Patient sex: M
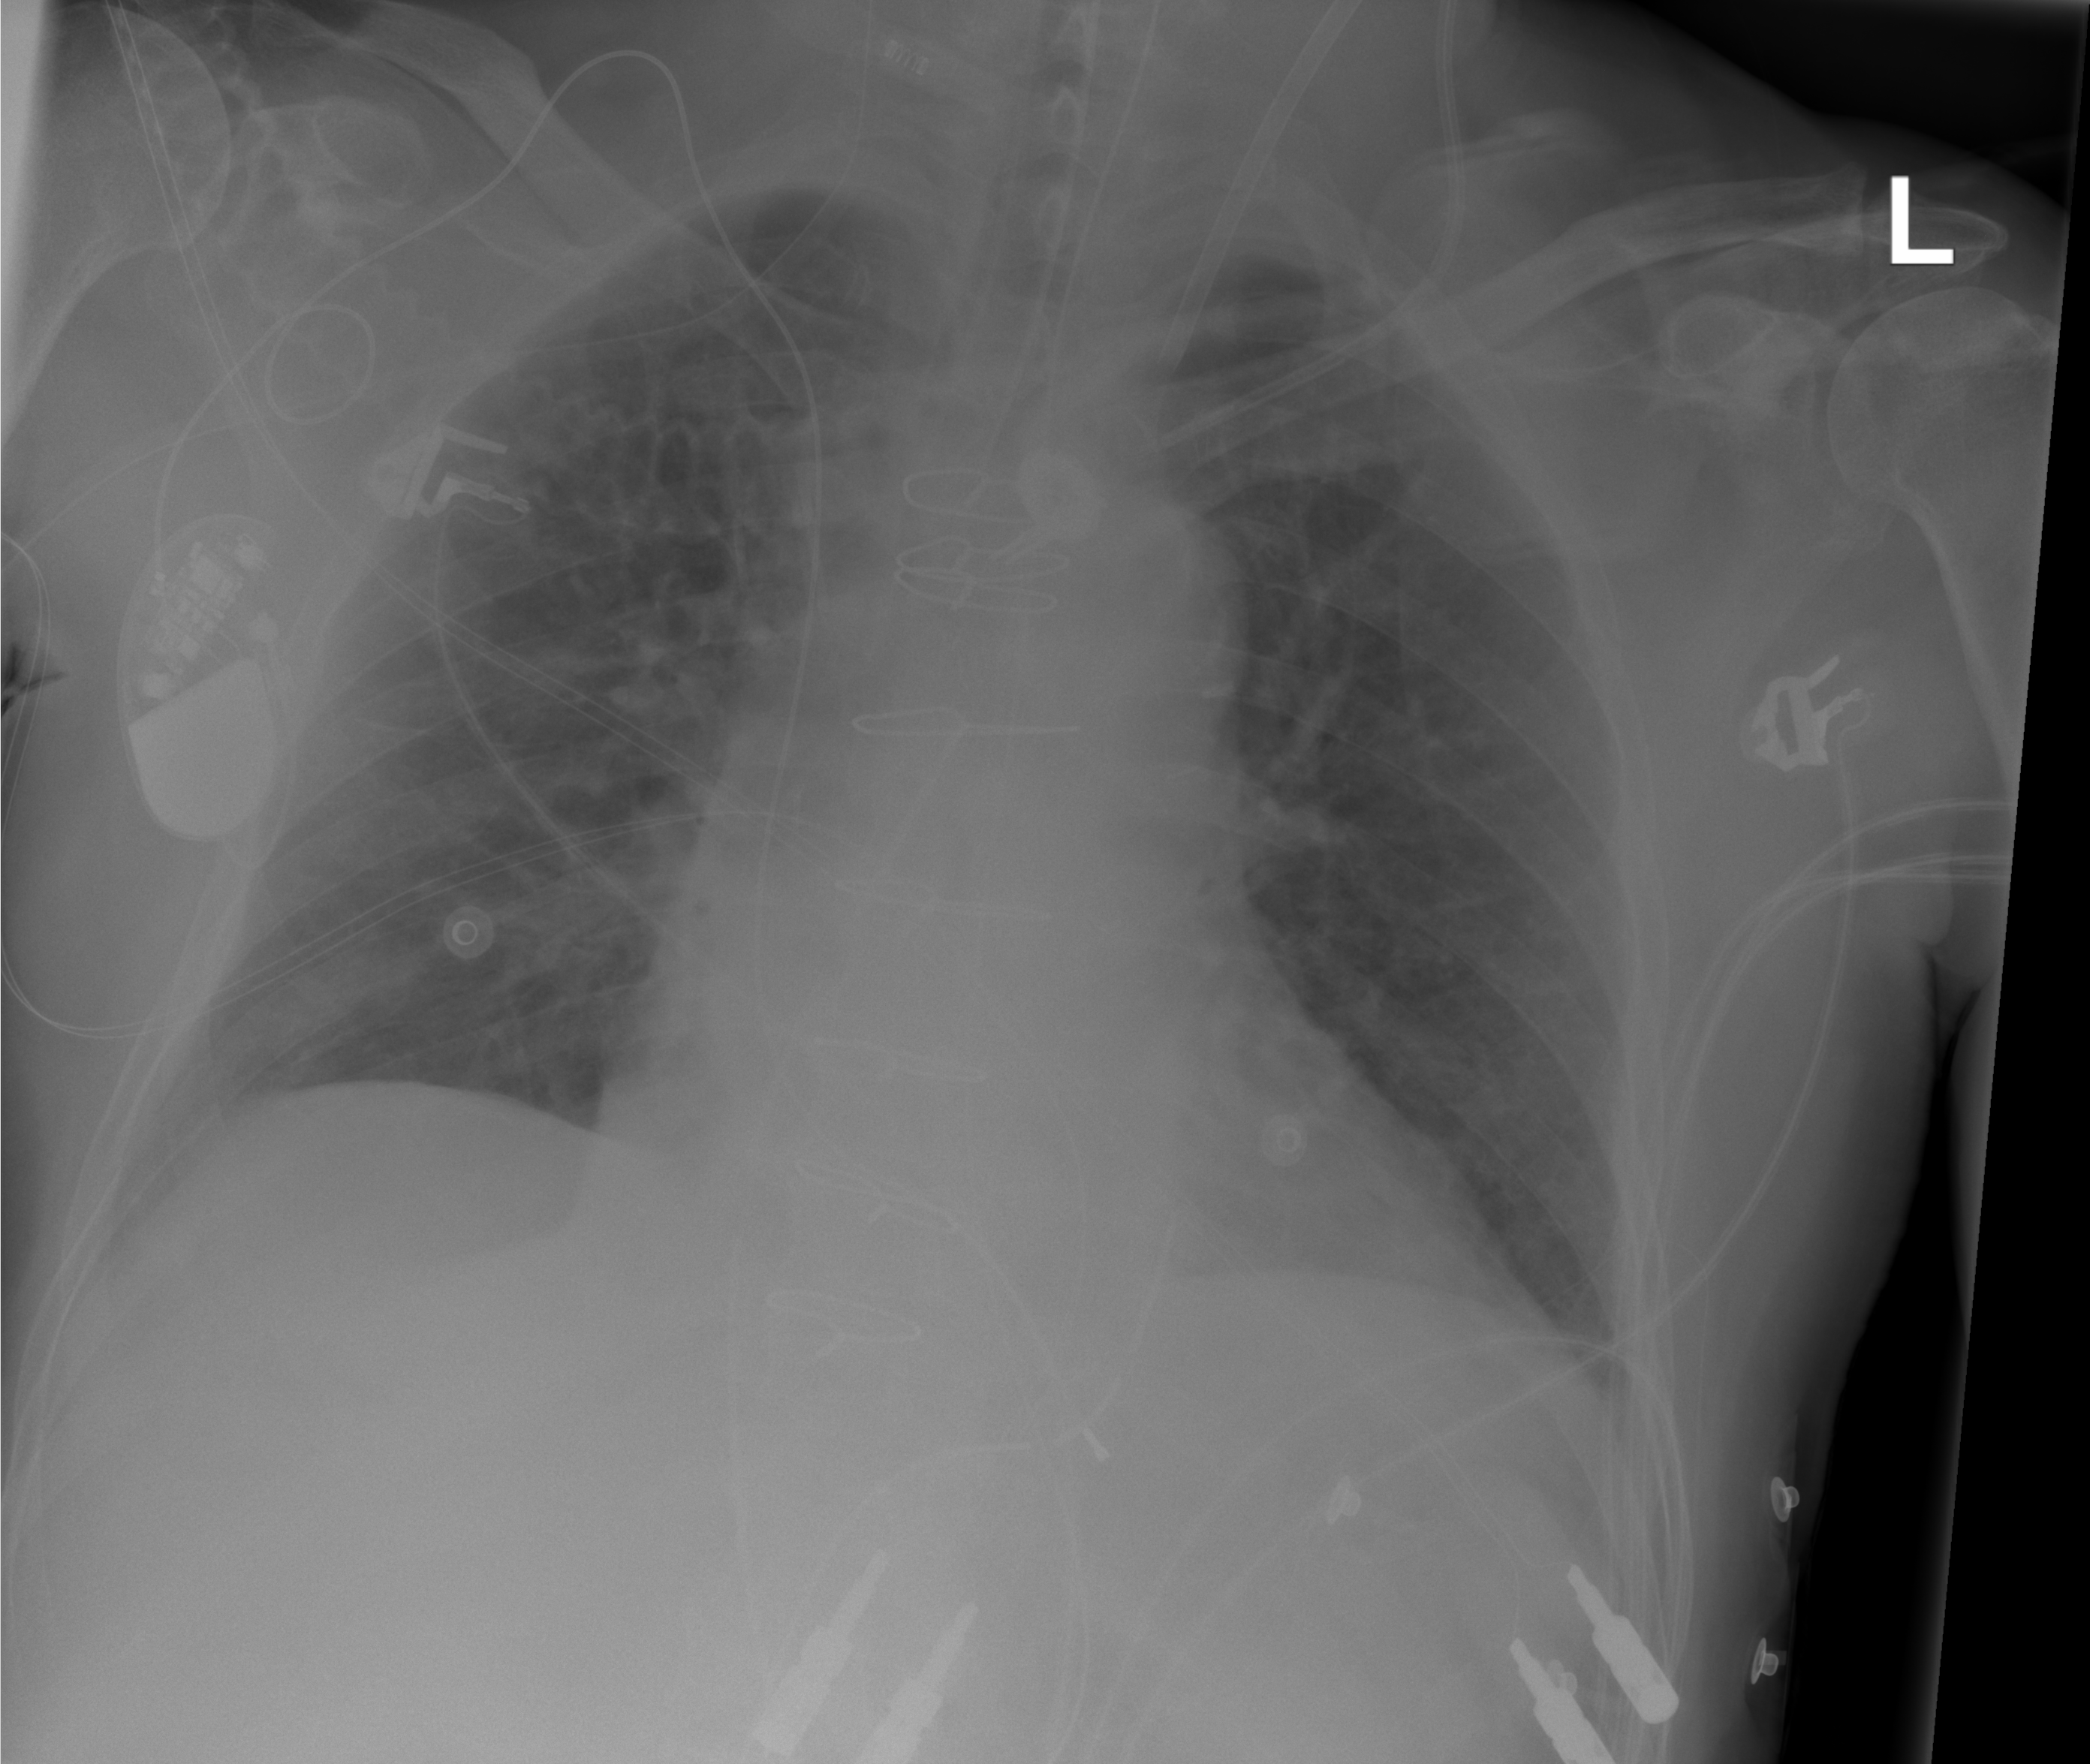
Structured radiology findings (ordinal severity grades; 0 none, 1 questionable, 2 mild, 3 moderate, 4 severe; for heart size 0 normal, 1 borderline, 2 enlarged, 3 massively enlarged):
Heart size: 2
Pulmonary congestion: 2
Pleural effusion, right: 0
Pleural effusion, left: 0
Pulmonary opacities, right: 0
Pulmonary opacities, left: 0
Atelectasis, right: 0
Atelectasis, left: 0